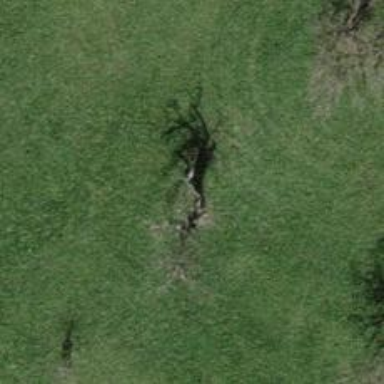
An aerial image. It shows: Row of trees in natural setting.